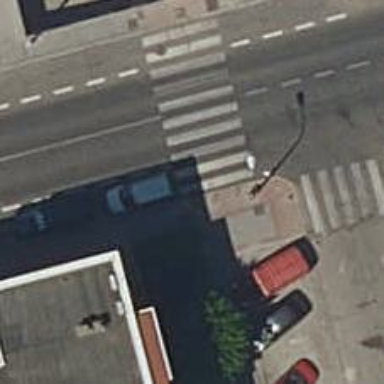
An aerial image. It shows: Bollard barrier.